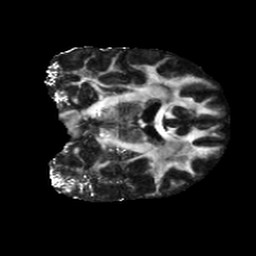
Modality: FA
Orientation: coronal
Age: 29
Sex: male
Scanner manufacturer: siemens
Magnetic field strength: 6.98 T
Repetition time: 7.776 s
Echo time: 0.076 s